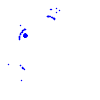
Particle: electron